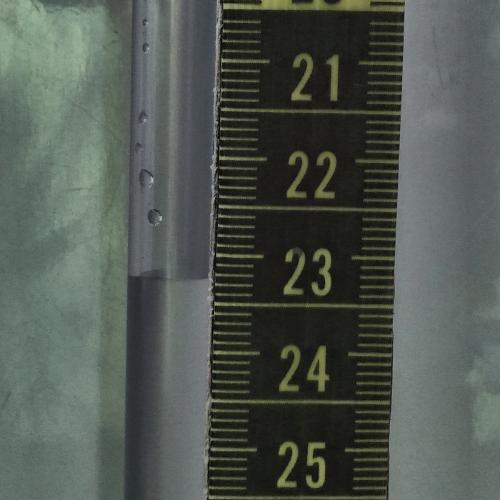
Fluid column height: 23.2 cm